Question: see below figure, it has- TableView & tablecell have same background image i.e.tableview & tablecell must not look different. in tableCell there must be one button .

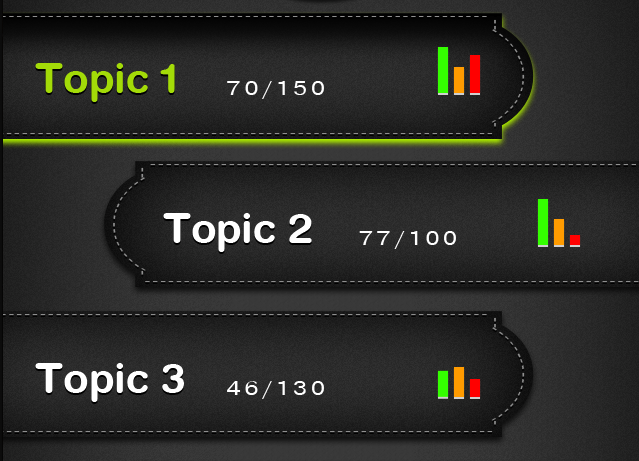
Answer: I did this following way:
I created two prototype cells having different Cell identifier
e.g. left cell identifier= Cell1 & right cell identifier=Cell2.
simply put one round-rect button, make it as custom because it shows only in image shape
made table cell background color as clearColor, it requires because for the feel of table cell & tableview must look same.
also set tableView background color as clearColor & add images to both button.
'''
if ((indexPath.row)%2!=0)
{
CellIdentifier=@"Cell1";
}
else
{
CellIdentifier=@"Cell2";
}
UITableViewCell *cell = [tableView dequeueReusableCellWithIdentifier:CellIdentifier];
UIButton *topicButton=(UIButton *)[cell viewWithTag:1];
NSString *topicNameLabel=[_topics objectAtIndex:indexPath.row];
'''